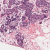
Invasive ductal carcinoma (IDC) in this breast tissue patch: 0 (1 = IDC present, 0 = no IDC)